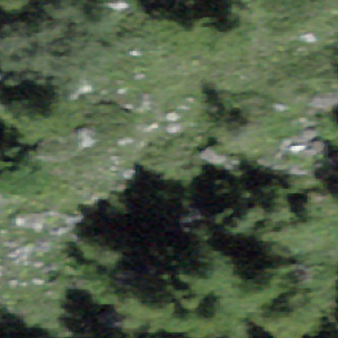
Label: other